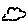
Label: cloud